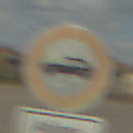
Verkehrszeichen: VerbotPersonenkraftwagen
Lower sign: PersonengruppenFrei2
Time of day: MorningAfternoon
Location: Outdoor (RoadRail)
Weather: PartlyCloudy
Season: NotSpecified
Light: Natural